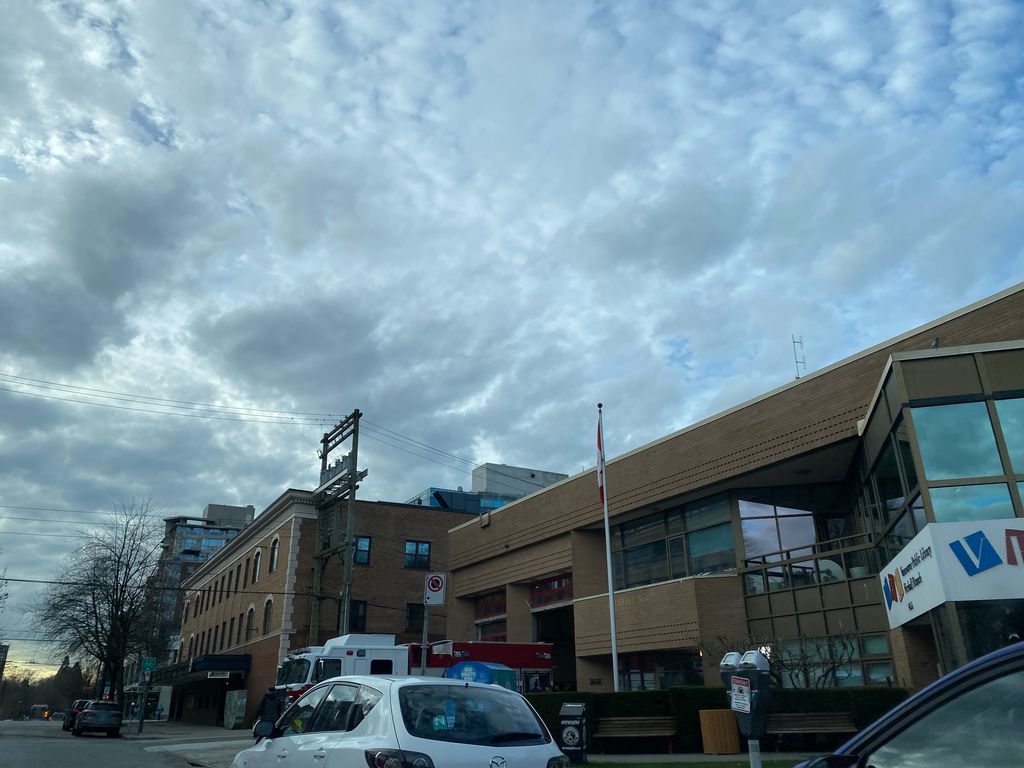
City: vancouver